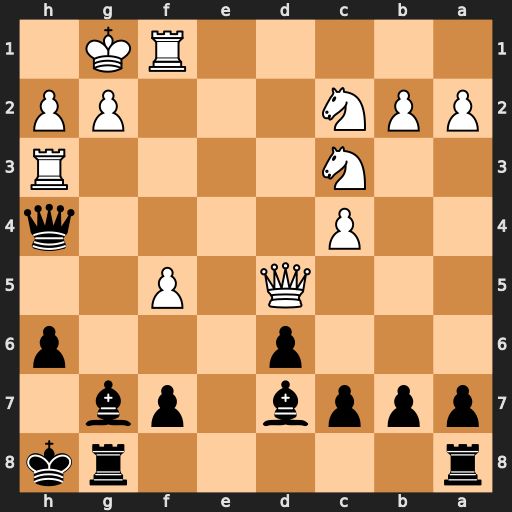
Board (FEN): r5rk/pppb1pb1/3p3p/3Q1P2/2P4q/2N4R/PPN3PP/5RK1
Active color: b
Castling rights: -
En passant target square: -
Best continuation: Qxh3 gxh3 Bc6